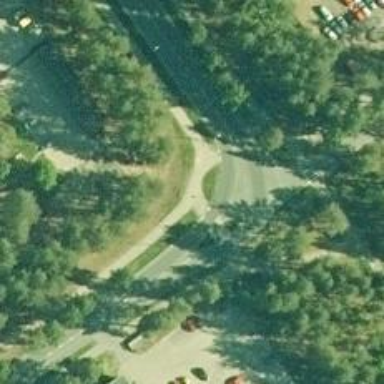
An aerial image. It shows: Asphalt cycleway.